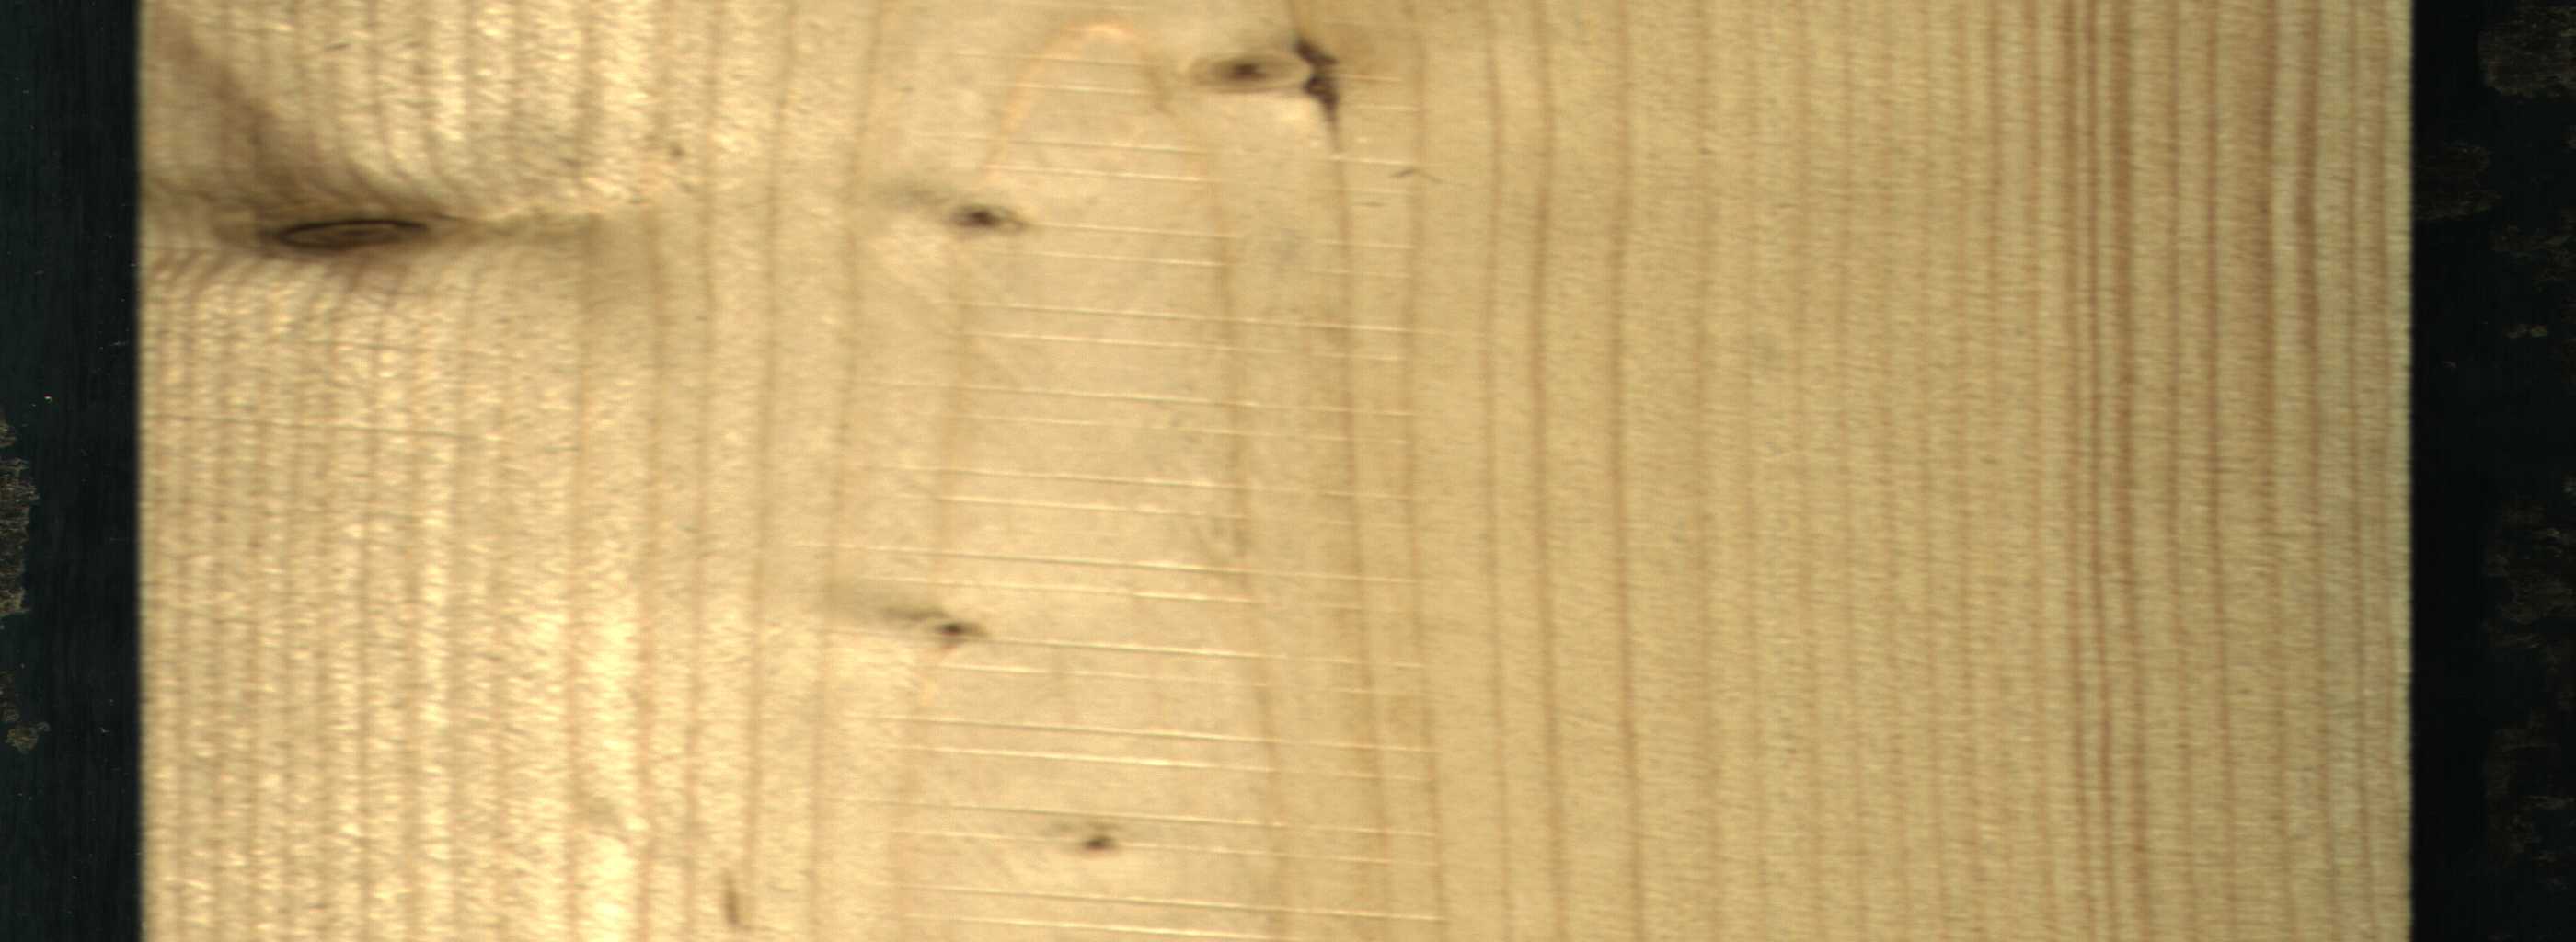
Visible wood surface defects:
Live_Knot
Live_Knot
Live_Knot